Interaction volume radius: 5 \u00c5
Interaction volume height: 15 \u00c5
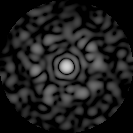
Disorder parameter: 0.8151